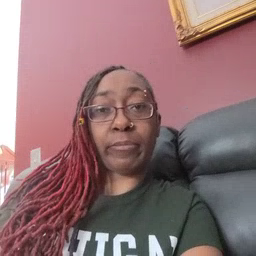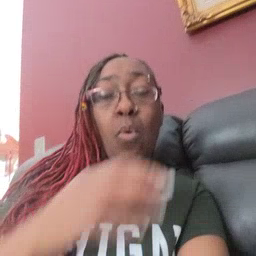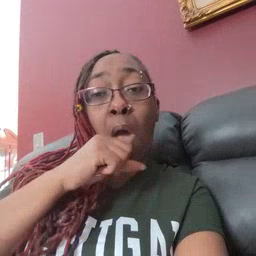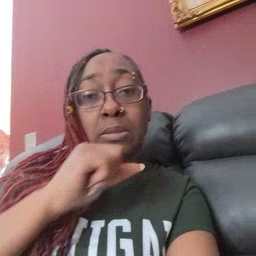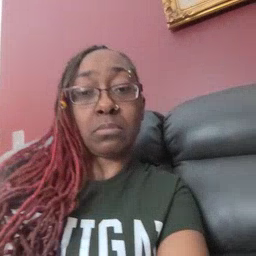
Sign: orange